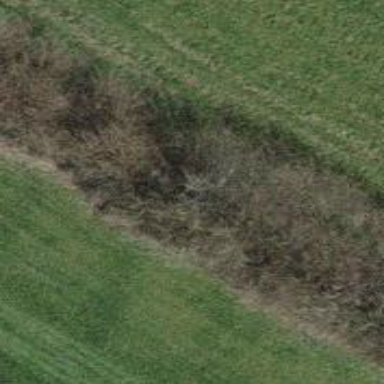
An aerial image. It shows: Hedge acting as barrier.